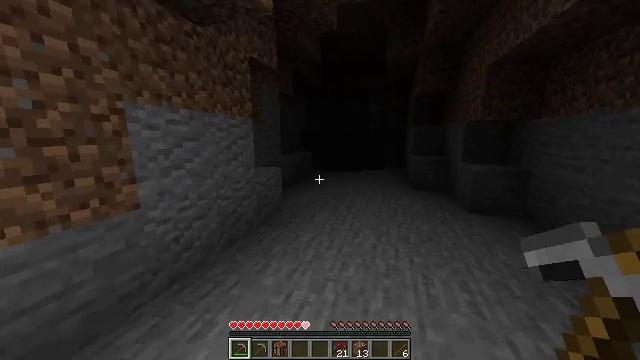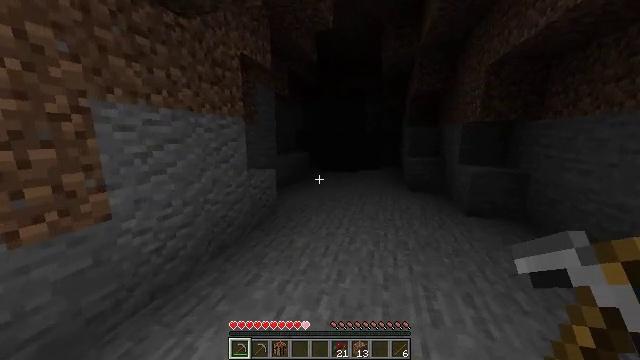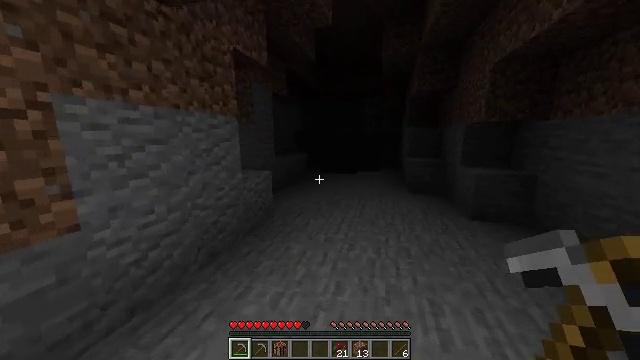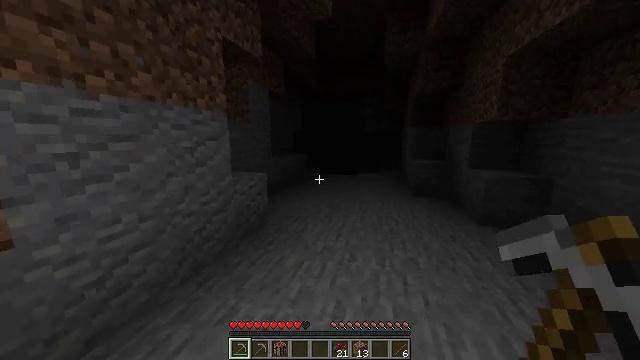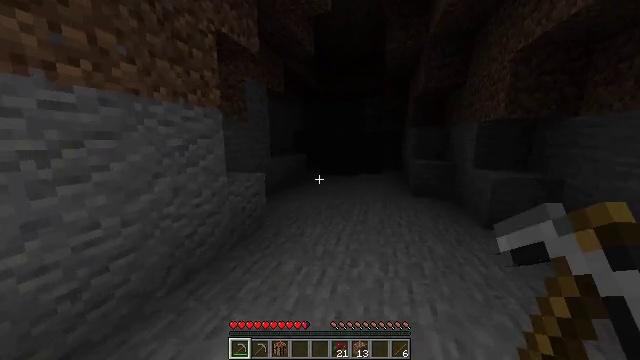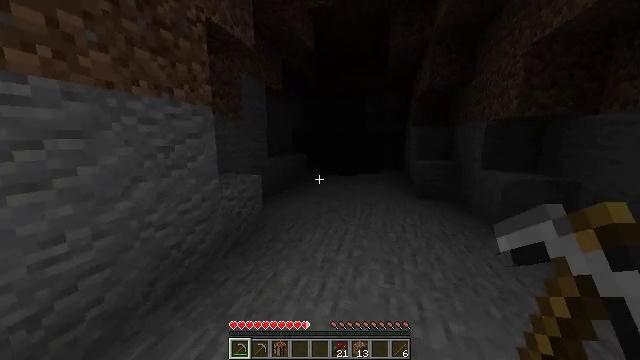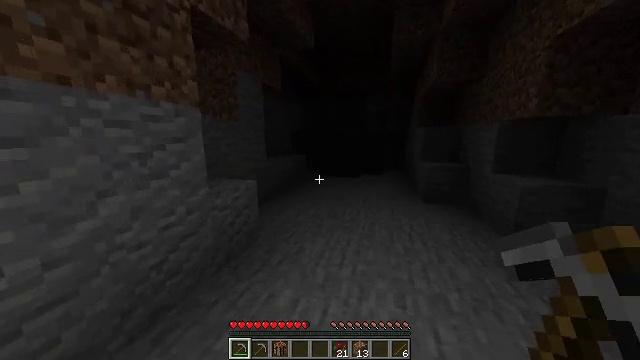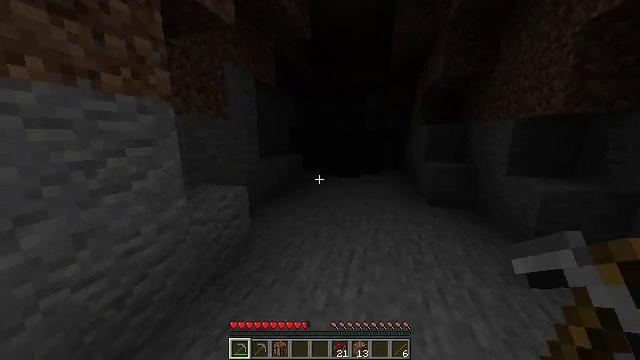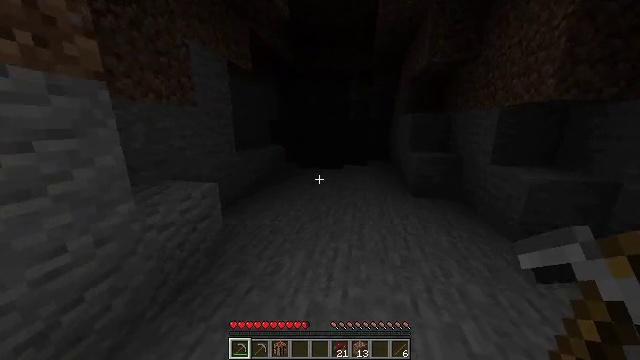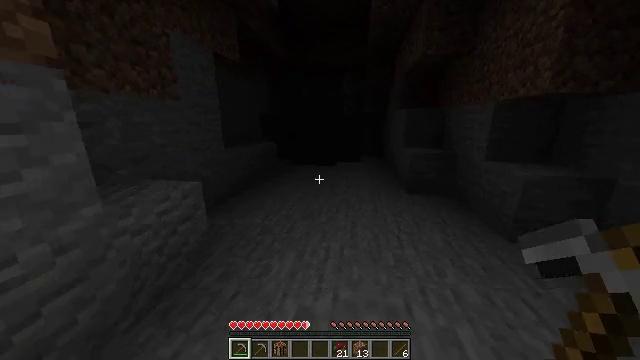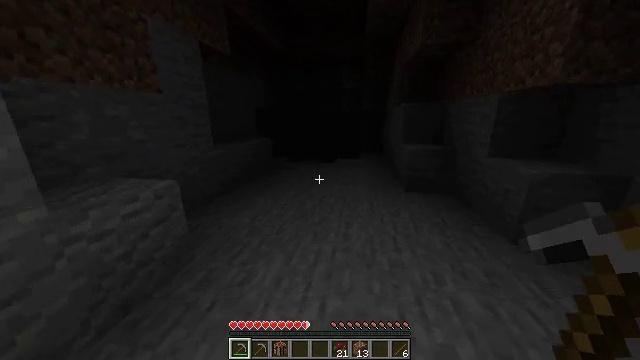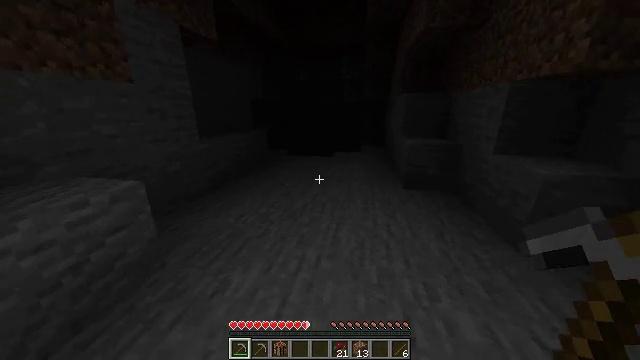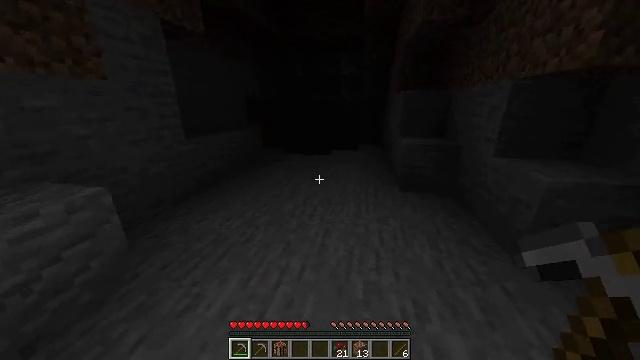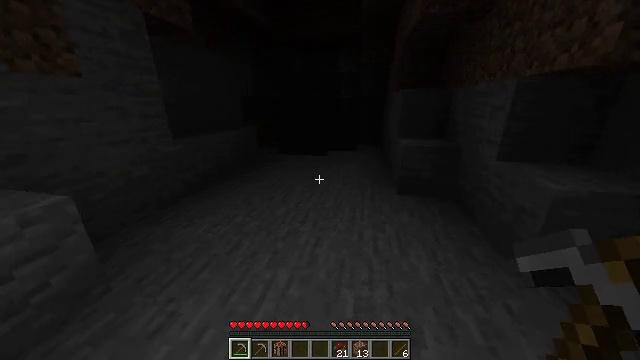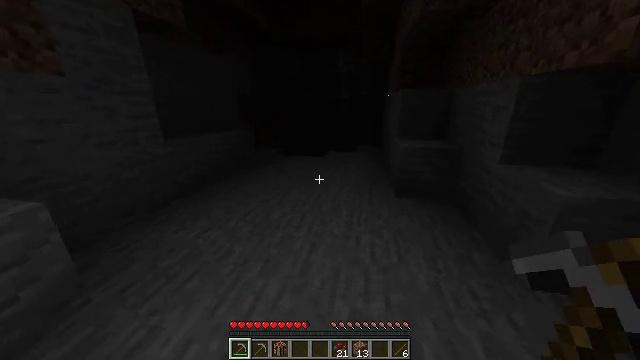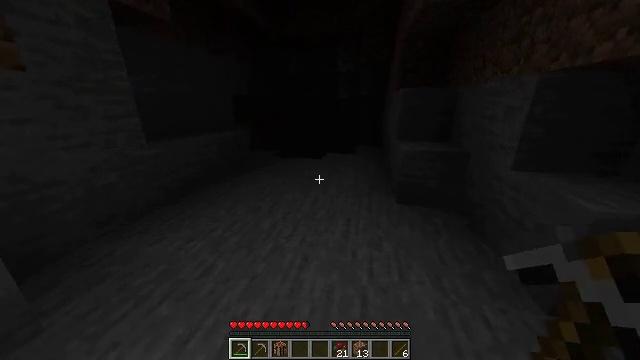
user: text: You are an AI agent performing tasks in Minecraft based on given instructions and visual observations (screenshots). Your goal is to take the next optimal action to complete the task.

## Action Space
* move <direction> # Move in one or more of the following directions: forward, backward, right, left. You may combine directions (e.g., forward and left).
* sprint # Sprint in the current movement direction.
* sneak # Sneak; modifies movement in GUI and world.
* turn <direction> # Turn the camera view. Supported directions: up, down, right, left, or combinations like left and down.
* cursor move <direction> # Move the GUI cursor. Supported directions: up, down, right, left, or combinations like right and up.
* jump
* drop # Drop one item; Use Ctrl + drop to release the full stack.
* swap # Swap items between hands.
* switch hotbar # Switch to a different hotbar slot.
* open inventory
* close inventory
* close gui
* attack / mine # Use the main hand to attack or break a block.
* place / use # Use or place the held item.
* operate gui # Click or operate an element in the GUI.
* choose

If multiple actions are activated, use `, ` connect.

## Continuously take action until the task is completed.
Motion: motion action
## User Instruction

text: Clear the sweet berry bush to collect the sweet berries.
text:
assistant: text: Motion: move forward, sprint
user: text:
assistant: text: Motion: move forward, sprint
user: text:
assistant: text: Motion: move forward, sprint
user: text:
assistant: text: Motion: move forward, sprint
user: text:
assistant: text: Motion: move forward, sprint
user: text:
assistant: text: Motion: move forward, sprint
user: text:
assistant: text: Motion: move forward, sprint
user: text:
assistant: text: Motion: move forward and move right, sprint, turn right and down
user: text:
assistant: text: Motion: move forward and move right, sprint, turn right and down
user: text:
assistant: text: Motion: move forward and move right, sprint, turn down
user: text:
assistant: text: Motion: move forward and move right, sprint, turn left and down
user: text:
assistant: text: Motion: move forward and move right, sprint
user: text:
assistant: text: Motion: move forward, sprint
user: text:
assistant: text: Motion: move forward, sprint
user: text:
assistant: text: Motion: move forward, sprint
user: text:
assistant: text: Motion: move forward, sprint
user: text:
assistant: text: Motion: move forward, sprint
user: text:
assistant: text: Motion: move forward, sprint
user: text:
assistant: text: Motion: move forward, sprint
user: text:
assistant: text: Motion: move forward, sprint
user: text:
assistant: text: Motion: move forward, sprint
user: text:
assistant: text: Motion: move forward, sprint
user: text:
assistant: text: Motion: move forward, sprint
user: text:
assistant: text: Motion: move forward, sprint
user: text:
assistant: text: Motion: move forward, sprint
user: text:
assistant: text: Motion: move forward, sprint
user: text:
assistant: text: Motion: move forward, sprint, turn down
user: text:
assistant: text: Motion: move forward, sprint, turn down
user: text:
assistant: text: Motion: move forward, sprint, turn down
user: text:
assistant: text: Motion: move forward, sprint, turn left and down